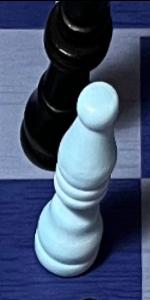
Label: Bishop_White